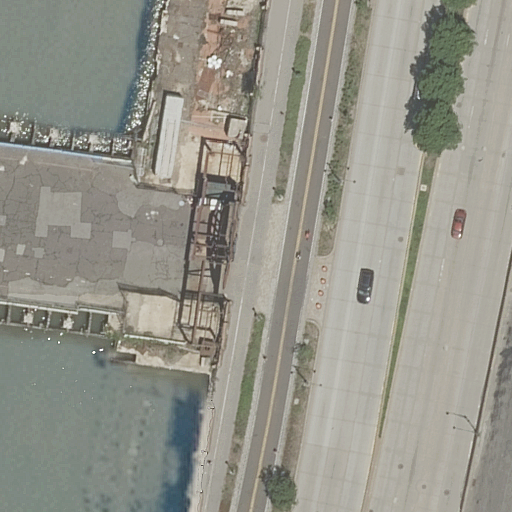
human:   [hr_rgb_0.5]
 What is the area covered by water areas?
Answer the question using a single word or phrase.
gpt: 3220m2

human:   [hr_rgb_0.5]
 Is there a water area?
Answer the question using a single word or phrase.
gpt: yes

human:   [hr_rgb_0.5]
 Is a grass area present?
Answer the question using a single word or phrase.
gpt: yes

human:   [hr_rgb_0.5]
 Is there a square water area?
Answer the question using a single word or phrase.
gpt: no

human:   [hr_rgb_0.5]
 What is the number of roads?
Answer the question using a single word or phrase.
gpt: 5

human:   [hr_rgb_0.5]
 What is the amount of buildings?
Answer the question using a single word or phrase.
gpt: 0

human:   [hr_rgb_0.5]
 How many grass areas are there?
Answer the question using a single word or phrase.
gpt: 5

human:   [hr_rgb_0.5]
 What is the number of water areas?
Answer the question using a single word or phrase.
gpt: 1

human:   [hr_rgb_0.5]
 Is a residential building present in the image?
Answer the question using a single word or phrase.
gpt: no

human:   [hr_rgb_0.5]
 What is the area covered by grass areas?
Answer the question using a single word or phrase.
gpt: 440m2

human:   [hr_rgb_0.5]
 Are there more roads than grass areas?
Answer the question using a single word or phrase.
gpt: no

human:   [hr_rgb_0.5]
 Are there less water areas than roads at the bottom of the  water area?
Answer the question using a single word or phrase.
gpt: no

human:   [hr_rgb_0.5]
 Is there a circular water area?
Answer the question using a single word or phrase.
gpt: no

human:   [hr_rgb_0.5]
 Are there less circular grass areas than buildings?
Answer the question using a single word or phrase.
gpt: no

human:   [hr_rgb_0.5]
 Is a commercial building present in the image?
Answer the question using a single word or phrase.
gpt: no

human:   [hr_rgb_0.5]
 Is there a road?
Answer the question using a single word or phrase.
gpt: yes

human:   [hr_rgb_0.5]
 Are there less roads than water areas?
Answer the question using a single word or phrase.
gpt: no

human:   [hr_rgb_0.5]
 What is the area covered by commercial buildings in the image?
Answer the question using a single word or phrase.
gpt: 0m2

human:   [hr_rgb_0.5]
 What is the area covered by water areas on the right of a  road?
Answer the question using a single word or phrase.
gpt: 0m2

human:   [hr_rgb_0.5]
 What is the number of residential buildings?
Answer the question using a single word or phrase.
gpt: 0

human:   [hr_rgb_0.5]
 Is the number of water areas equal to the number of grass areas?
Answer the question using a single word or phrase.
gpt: no

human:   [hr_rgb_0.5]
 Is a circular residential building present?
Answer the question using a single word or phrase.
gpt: no

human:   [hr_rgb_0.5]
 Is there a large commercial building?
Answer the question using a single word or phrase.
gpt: no

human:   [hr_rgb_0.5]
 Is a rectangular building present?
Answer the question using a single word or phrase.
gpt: no

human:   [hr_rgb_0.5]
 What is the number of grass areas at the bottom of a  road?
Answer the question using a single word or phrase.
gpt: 2

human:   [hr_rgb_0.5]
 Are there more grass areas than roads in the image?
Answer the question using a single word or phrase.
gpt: no

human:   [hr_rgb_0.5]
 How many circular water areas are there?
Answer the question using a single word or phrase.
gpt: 0

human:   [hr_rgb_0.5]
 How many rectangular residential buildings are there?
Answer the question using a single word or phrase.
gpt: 0

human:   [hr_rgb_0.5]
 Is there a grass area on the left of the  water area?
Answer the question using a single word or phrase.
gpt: no

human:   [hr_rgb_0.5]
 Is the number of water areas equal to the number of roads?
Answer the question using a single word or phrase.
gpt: no

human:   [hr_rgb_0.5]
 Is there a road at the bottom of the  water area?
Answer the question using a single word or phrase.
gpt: yes

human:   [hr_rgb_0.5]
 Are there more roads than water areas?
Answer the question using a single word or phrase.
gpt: yes

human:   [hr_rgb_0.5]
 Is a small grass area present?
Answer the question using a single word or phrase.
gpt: yes

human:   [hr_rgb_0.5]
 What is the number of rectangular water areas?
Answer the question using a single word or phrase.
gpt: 0

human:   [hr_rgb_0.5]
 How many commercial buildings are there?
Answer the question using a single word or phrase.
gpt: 0

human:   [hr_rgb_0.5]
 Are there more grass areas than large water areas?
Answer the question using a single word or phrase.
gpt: yes

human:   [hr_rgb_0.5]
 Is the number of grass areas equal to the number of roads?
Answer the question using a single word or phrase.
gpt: yes

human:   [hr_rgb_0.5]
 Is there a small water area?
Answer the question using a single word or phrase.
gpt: no

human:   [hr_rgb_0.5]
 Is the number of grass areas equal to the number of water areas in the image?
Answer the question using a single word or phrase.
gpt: no

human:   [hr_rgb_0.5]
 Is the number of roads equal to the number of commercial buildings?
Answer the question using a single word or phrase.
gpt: no

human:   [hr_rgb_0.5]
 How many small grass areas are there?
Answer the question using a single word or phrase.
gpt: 3

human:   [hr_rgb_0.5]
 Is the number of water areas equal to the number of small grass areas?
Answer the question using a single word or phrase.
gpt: no

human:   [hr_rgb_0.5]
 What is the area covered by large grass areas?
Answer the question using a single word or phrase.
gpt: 0m2

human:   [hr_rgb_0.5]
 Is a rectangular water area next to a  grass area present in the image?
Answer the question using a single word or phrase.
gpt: no

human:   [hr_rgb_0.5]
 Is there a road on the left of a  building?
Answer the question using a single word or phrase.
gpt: no

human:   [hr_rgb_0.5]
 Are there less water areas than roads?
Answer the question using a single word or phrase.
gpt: yes

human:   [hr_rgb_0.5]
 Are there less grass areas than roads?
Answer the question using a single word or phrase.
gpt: no

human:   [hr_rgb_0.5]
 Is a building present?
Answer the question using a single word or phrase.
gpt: no

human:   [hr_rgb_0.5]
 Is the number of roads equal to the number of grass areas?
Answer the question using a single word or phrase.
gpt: yes

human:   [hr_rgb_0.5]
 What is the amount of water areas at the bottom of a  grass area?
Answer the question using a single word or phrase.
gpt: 0

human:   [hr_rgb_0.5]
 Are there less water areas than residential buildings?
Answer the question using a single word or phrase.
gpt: no

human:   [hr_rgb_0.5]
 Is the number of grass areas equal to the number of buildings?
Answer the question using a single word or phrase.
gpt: no

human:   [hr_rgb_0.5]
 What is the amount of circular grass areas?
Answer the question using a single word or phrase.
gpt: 0

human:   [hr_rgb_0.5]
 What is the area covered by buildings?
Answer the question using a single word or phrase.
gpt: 0m2

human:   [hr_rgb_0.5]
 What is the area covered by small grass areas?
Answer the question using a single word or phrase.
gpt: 177m2

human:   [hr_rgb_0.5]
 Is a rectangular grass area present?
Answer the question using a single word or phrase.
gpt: yes

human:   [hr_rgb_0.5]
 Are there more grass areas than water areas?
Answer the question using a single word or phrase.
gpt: yes

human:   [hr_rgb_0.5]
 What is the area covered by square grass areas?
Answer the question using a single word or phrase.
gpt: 0m2

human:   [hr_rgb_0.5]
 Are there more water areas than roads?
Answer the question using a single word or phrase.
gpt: no

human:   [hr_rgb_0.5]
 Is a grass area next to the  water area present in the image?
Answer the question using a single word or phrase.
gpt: yes

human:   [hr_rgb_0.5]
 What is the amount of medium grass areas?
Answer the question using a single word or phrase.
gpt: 2

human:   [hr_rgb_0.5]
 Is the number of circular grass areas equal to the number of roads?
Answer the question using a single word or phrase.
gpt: no

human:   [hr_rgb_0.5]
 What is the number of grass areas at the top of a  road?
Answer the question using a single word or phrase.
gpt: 3

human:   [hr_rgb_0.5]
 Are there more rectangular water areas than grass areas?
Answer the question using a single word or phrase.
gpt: no